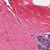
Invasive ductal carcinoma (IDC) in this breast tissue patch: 0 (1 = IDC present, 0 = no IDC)